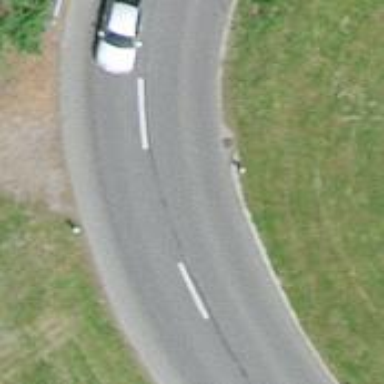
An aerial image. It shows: Tertiary road with asphalt surface.